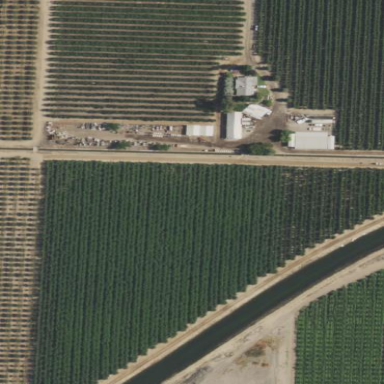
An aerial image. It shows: Vineyard with grape crops. The agricultural properties consist of vineyards.